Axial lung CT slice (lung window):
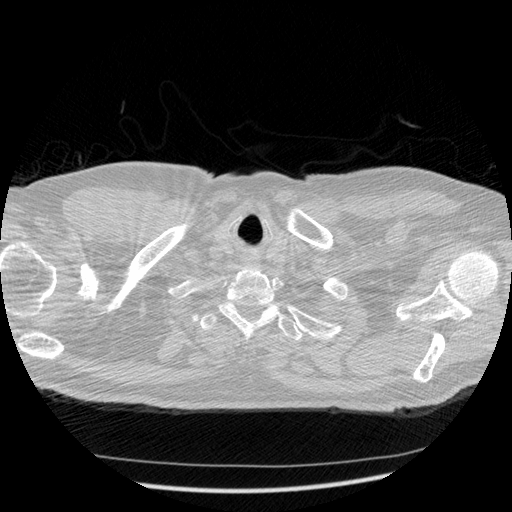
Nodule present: no